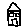
Label: house